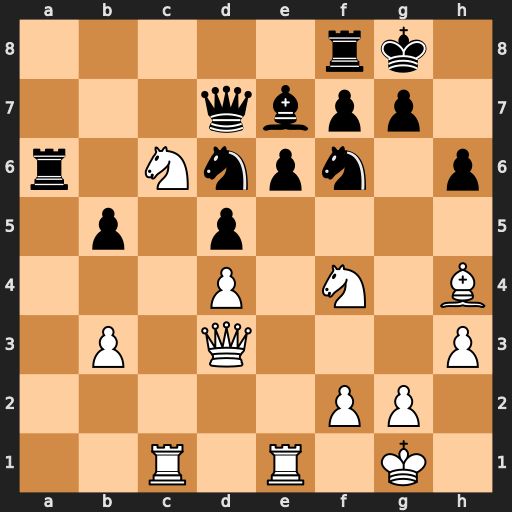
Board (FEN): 5rk1/3qbpp1/r1Nnpn1p/1p1p4/3P1N1B/1P1Q3P/5PP1/2R1R1K1
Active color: w
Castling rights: -
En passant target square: -
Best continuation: Nxe7+ Qxe7 Nxd5 Nxd5 Bxe7